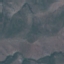
Label: HerbaceousVegetation